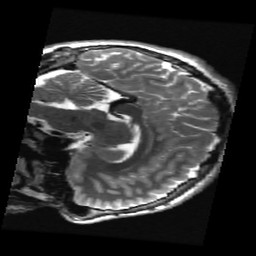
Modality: T2w
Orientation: sagittal
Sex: male
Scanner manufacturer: ge
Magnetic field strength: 3 T
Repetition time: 5 s
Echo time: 0.101 s